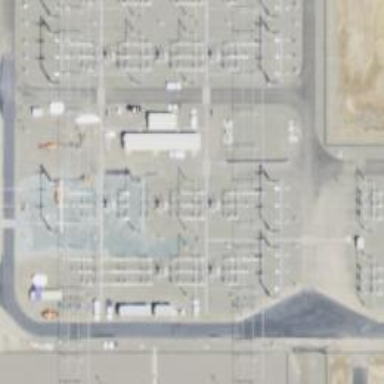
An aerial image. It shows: Switch for power supply.